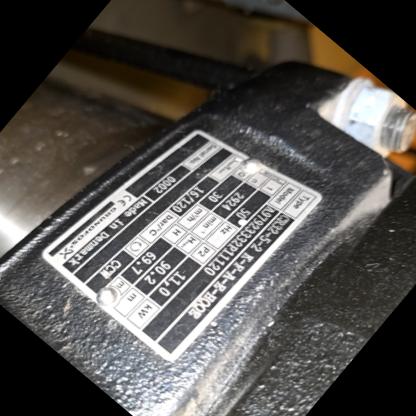
Klasa: tabliczka-znamionowa